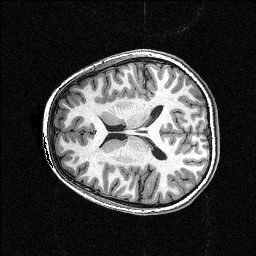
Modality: T1w
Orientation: axial
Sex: male